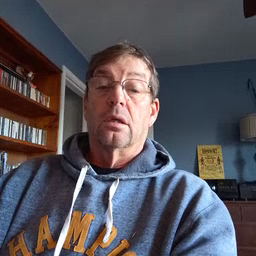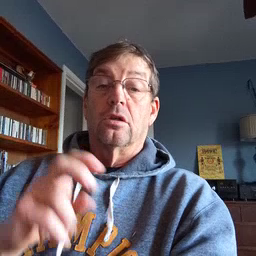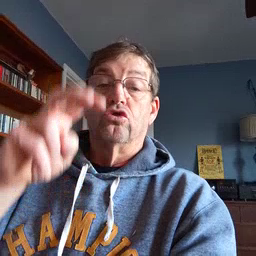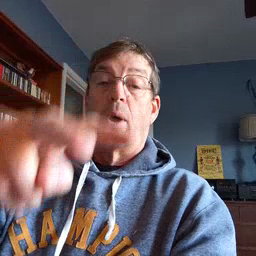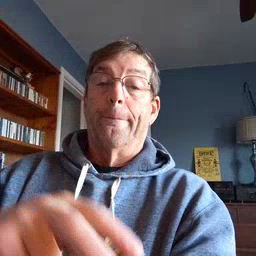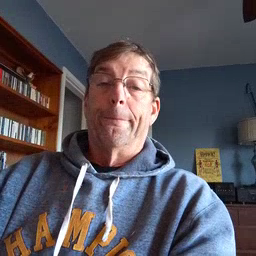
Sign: jump